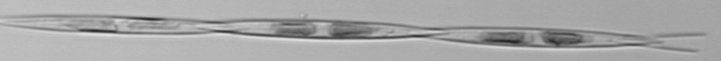
Label: Pseudo-nitzschia